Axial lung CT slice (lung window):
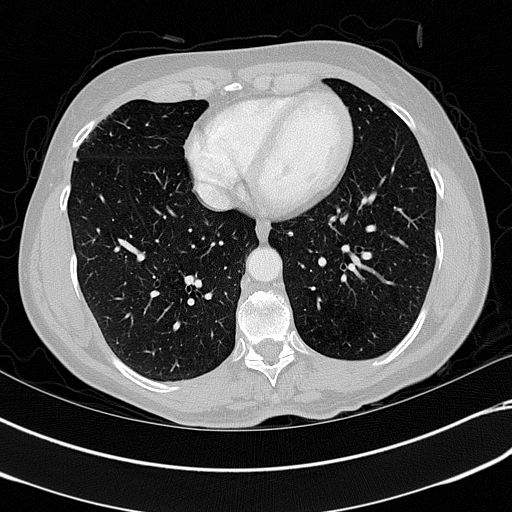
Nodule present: no